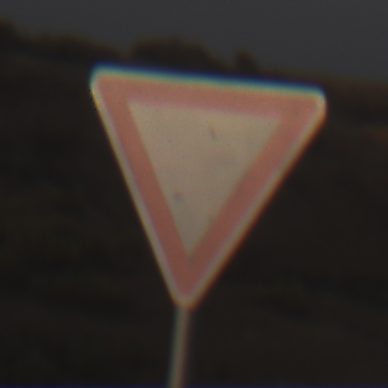
Verkehrszeichen: VorfahrtGewaehren
Umgebung: Outdoor, Nature
Tageszeit: SunriseSunset
Wetter: PartlyCloudy
Licht: Natural
Jahreszeit: NotSpecified
Kontrast: HighContrast